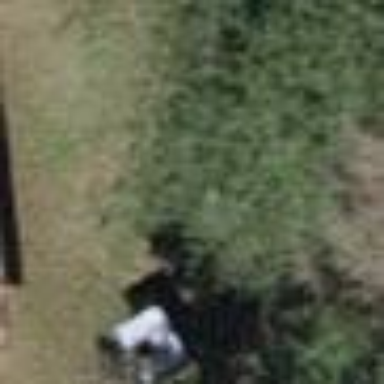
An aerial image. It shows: Cabin.